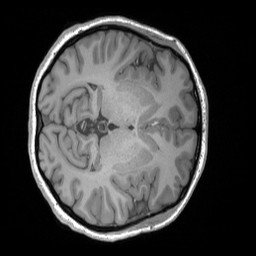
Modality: T1w
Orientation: axial
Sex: female
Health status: ill
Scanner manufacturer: siemens
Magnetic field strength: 3 T
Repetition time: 1.66 s
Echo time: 0.00254 s